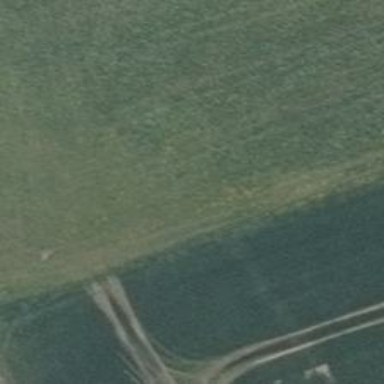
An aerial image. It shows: Track with ground surface of grade 4.